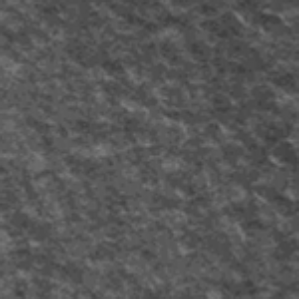
Label: frost